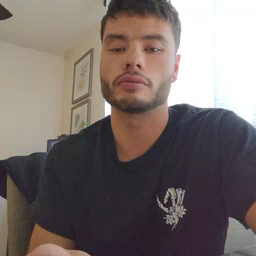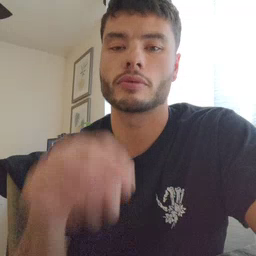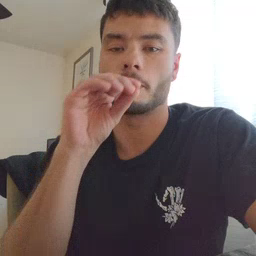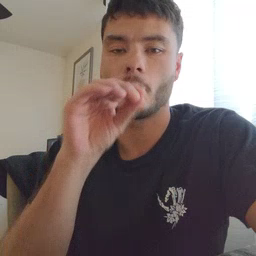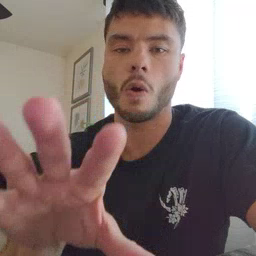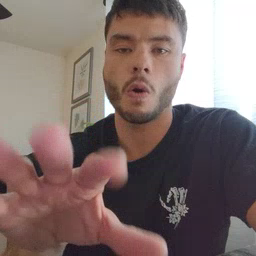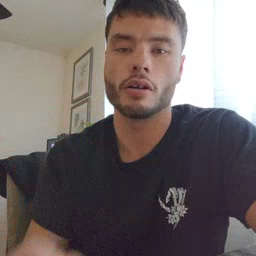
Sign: blow